Interaction volume radius: 5 \u00c5
Interaction volume height: 15 \u00c5
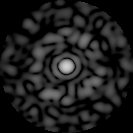
Disorder parameter: 0.8685